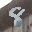
Label: 8